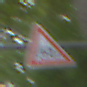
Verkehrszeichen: RadverkehrRechts
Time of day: MorningAfternoon
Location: Outdoor (Urban)
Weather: Overcast
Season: NotSpecified
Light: Natural